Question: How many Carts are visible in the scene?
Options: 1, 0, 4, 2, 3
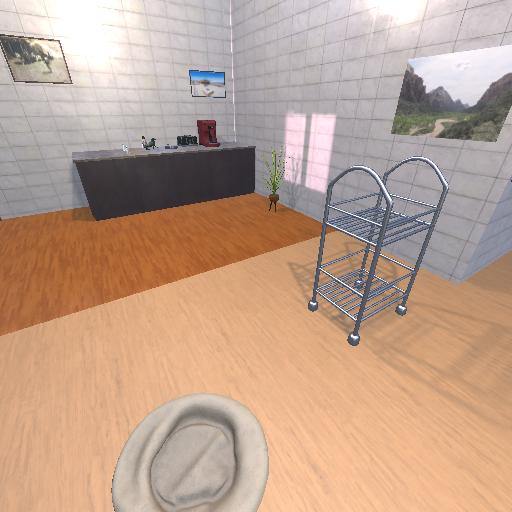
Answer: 1